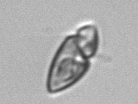
Label: Katodinium_or_Torodinium